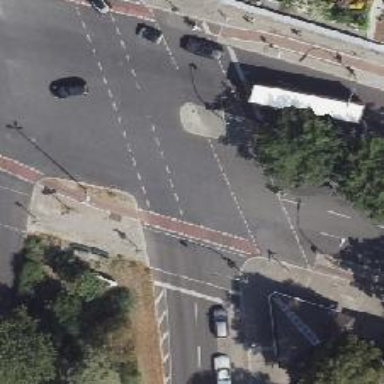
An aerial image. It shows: Secondary road with asphalt surface. There is cycle track on the right side of the road.